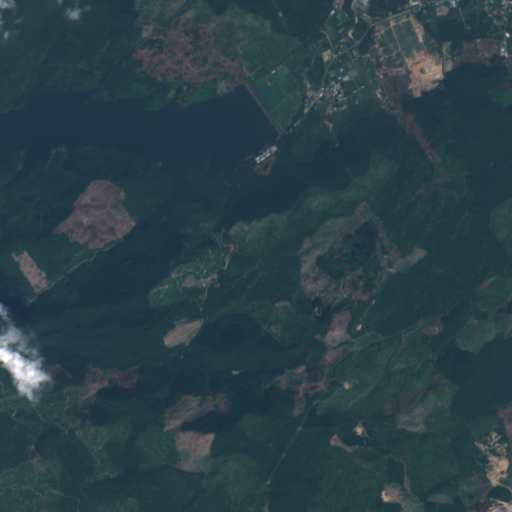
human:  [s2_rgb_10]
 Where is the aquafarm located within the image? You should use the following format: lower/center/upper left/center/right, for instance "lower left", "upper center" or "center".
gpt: The aquafarm is located in the upper center of the image.
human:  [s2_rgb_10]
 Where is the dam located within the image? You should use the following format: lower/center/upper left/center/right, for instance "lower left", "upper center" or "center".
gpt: The dam is located in the upper center of the image.
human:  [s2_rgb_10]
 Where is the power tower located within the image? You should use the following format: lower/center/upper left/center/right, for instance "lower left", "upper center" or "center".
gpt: There is no power tower in the image.